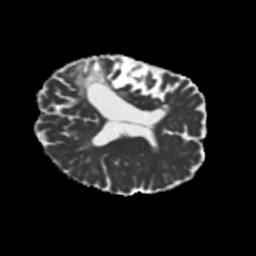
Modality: MD
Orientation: axial
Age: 69
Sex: female
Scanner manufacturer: siemens
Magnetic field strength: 3 T
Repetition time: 5.25 s
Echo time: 0.08 s